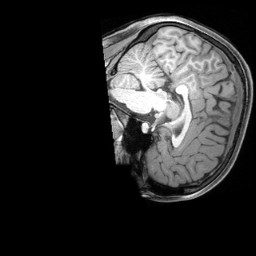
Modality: T1w
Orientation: sagittal
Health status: healthy
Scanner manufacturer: siemens
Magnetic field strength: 3 T
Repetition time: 2.4 s
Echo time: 0.00201 s